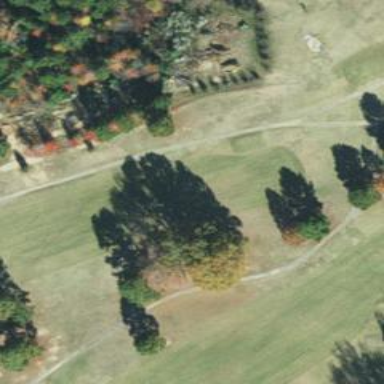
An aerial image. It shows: Path for both roads and golfers.